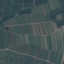
Land use / land cover: PermanentCrop